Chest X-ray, PA view. Patient: 43 years old, sex F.
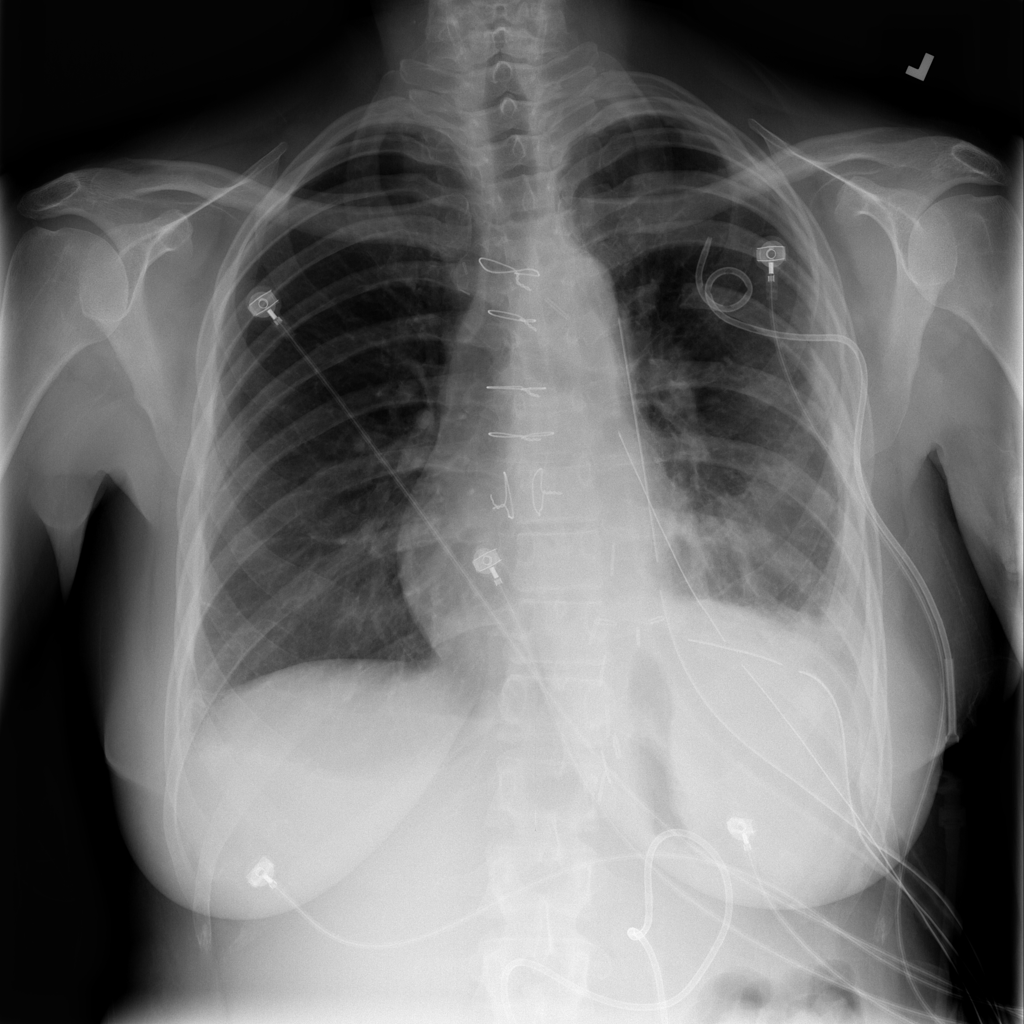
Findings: No Finding